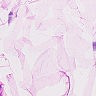
Metastatic tissue present: no